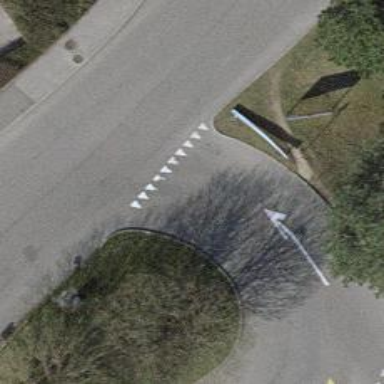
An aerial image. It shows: Road with "give way" sign.